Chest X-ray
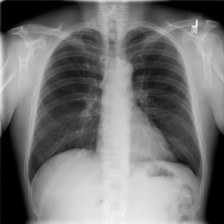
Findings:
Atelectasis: negative
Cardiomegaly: negative
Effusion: negative
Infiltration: negative
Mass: negative
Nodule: negative
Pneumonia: negative
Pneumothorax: negative
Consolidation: negative
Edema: negative
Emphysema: negative
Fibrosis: negative
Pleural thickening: negative
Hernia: negative